Field crop: tomato
Growth stage: 1
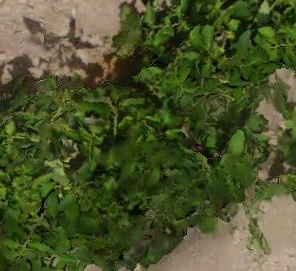
Species: tomato